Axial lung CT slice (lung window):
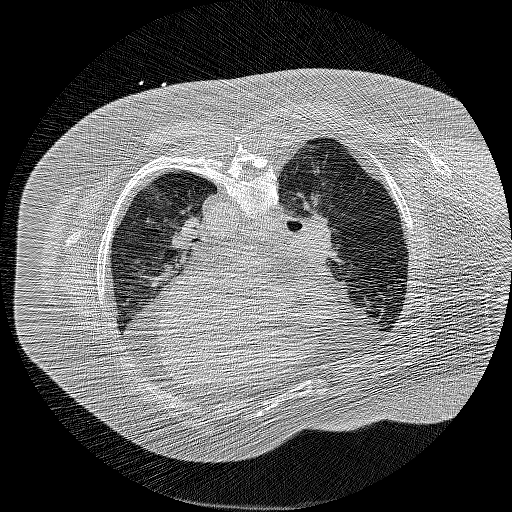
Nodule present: no